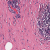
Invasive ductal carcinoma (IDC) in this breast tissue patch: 0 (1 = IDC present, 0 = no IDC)